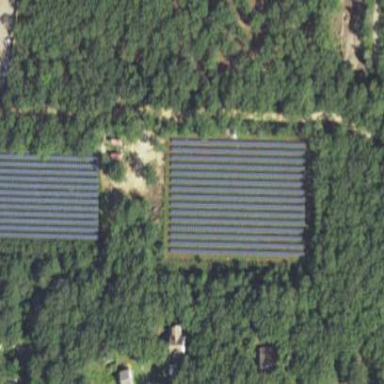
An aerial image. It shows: Solar power generator.